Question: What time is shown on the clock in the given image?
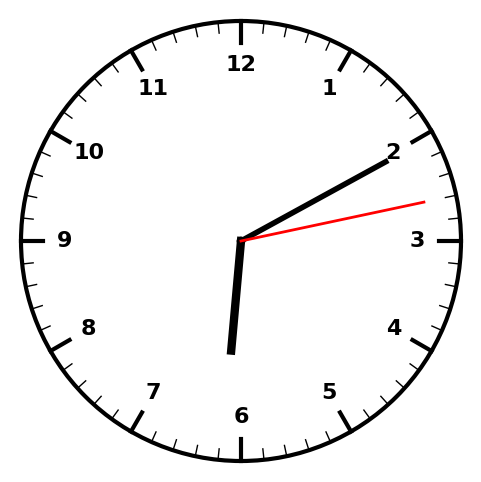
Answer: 06:10:13